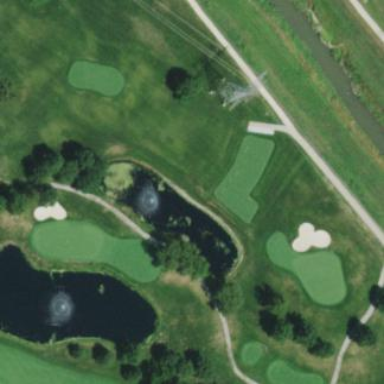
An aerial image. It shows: Water hazard on golf course.